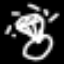
Label: diamond